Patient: sex F, age 56
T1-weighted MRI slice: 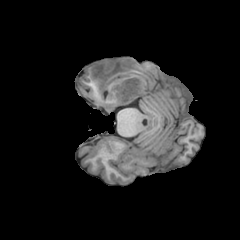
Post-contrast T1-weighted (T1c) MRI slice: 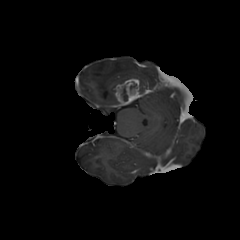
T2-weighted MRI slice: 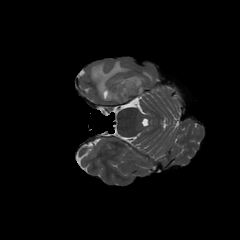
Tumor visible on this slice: yes
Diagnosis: Glioblastoma, IDH-wildtype
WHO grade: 4